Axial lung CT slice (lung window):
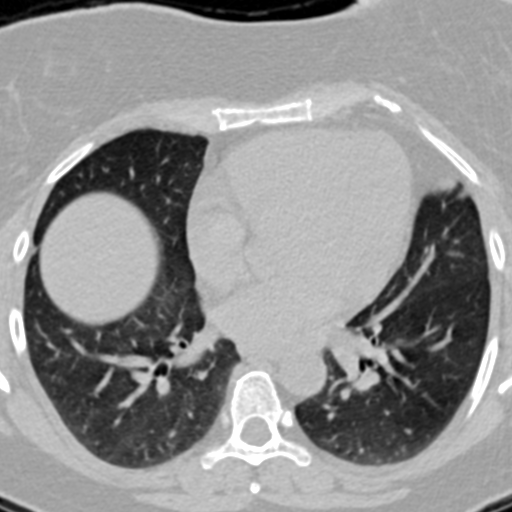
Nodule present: no